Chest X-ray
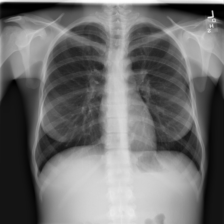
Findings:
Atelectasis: negative
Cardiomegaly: negative
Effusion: negative
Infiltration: negative
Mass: negative
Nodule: negative
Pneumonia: negative
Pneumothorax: negative
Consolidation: negative
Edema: negative
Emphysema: negative
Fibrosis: negative
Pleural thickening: negative
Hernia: negative